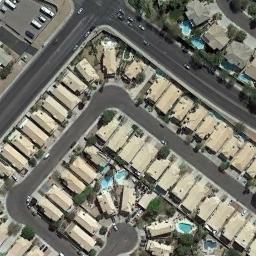
Label: residential